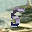
Label: 5